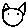
Label: cat